Interaction volume radius: 5 \u00c5
Interaction volume height: 10 \u00c5
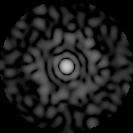
Disorder parameter: 0.8989